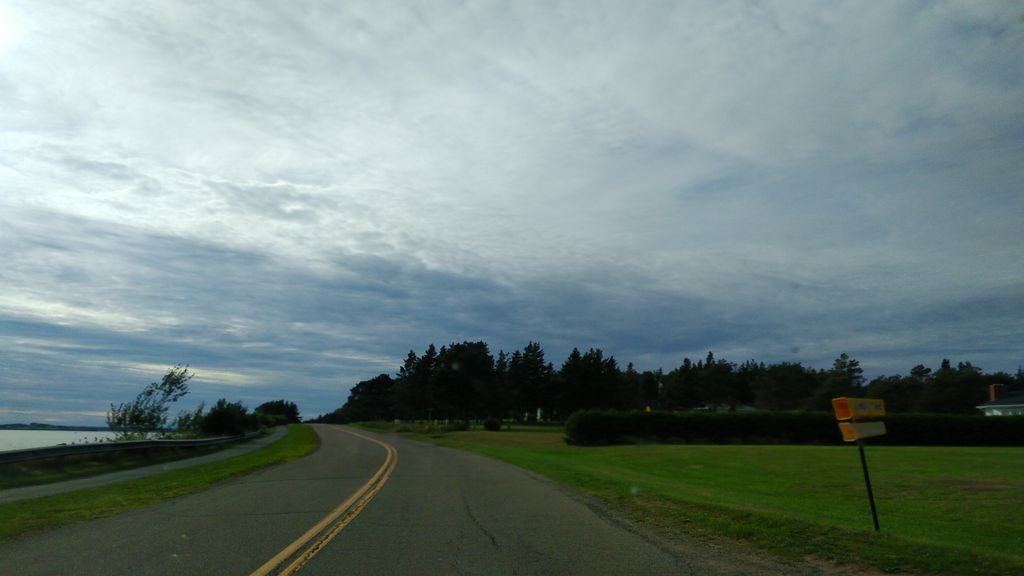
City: charlottetown